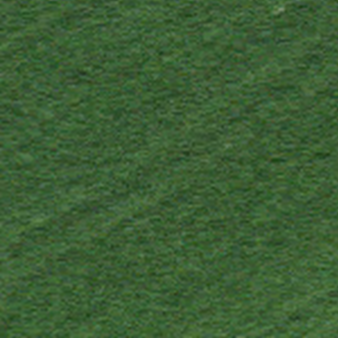
Label: other